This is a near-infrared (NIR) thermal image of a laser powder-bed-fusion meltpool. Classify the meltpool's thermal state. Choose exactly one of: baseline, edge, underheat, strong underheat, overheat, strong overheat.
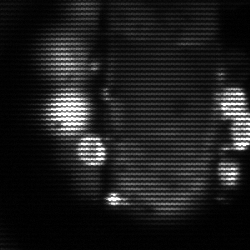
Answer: strong underheat